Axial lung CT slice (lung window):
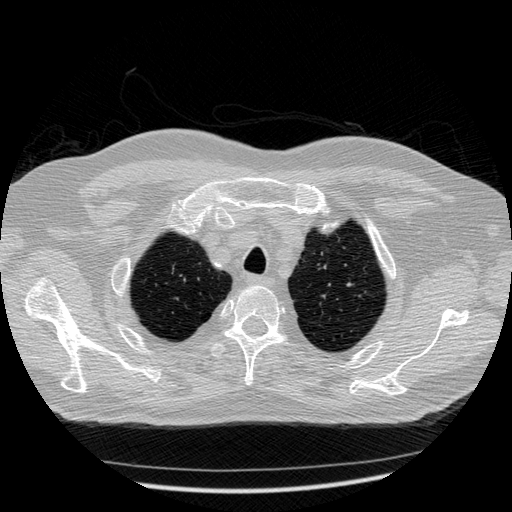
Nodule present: no